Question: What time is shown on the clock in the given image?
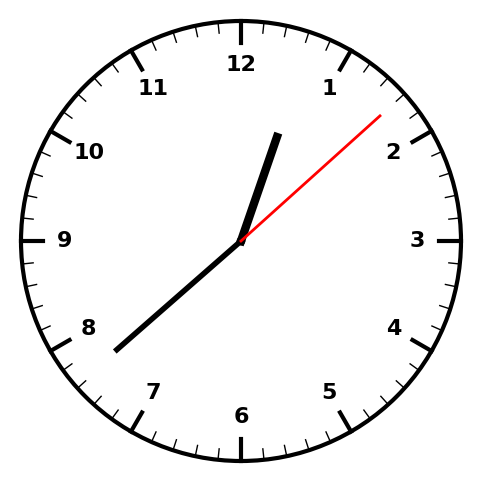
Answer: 12:38:08